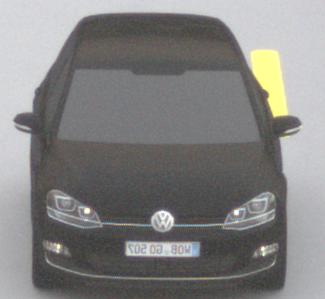
Make: VW
Model: Golf 1.2 TSI BMT
Detailed model: Golf (VII)
Model produced from: 2012/11
Model produced until: 2014/05
Doors: 3
Color: black
Road condition: dry road
Daytime: sunrise or sunset
Contrast: low contrast